Question: My application runs up to 180 AJAX jobs that are IO-intensive at the server side (long running 'SELECT' queries).
I would like to optimize the load of the multiple CPU cores I have available, switching from a design in which each AJAX call is executed sequentially to a design in which these requests are executed with a maximum of, say, 4 in parallel.
A possible, but ugly solution could be issuing all 180 requests at the same time on the client and have the server use a 'Semaphore' stored at 'Session' or 'Application' level. I will discuss about application workloads later.
I would like to find a nicer solution in which calls are all started in order (each row on a table is a different check query) but when any terminates, the next is started and there are a number (namely 4) of concurrent AJAX requests with their respective loader indicators.
I have tried to use <URL> but I have found myself that i cannot use jQuery from workers
My current code is the following
'''
function GlobalCheck() { //entry point
if (ValidateDate()) {
//Below are global variables
list = $(".chkClass:checked"); //Only checked rows deal to AJAX request
num = $(".chkClass:checked").length; //Total number of ajax calls
done = 0; //Count of complete calls. When it reaches num we are done!
if (list.length == 0) {
alert('...');
return;
}
$(".pMessage").fadeOut();
$(".tbStatus").html('');
$(".submit").hide();
$(".exportFunctions").fadeOut();
$(".loader").show();
$(":checkbox").attr('disabled', true);
SingleCheck(0); //simplification, I do other non interesting things here
}
}
function SingleCheck(index) {
aValue = $($(list).get(index)).val();
var splitted = aValue.split('_');
$('#loader_' + aValue).show();
$('#green_' + aValue).hide();
$('#yellow_' + aValue).hide();
$('#red_' + aValue).hide();
$('#print_' + aValue).hide();
$('#xls_' + aValue).hide();
$('#summ_' + aValue).hide();
$.ajax({
type: 'GET',
url: '@Url.Action("Single", "Check")',
data: {
pType: splitted[0],
pIdQuery: splitted[1],
pDateBegin: $('#date_begin').attr('value'),
pDateEnd: $('#date_end').attr('value'),
pNow: Math.floor(Math.random() * <PHONE>)
},
success: function (data) {
if (!CheckSessionExpired(data)) {
//alert(data);
$("#tdStatus_" + aValue).html(data);
$("#loader_" + aValue).hide();
done++; //Done 1 more query
$(".progress").each(function (i, cRow) { $(this).html([update status]); });
if (done == num) { // Finish?
FinishCheck();
}
else {
SingleCheck(done); //Go to the next
}
}
},
error: function (XMLHttpRequest, textStatus, errorThrown) {
alert(errorThrown);
RedirectToError();
}
});
}
'''
Result is the following:

Question is: what approach can I follow in order to create concurrent AJAX requests in my scenario?
[edit] forgot to discuss application demands: this application is running live but is not serving a large user base. When a user submits data to be checked, the application will perform intensive operation, while staying idle for long periods of time.
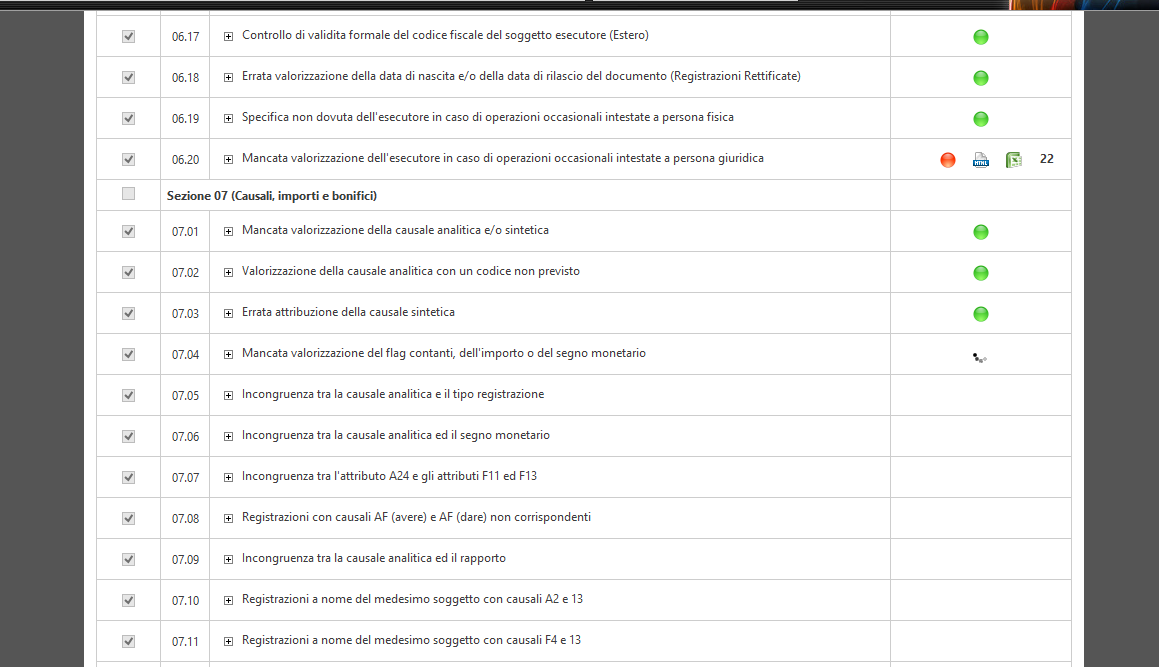
Answer: '$.ajax()' is an asynchronous function which initiates a request and then returns immediately. So if you call it multiple times in a row, it will create concurrent requests.
still runs on a single thread, but the HTTP requests happen in parallel in the background and jQuery invokes your callbacks as they return data. So you get parallelism without having to deal with threads directly.
In your 'GlobalCheck()':
'''
var CONCURRENT_REQUESTS = 4;
while (done < CONCURRENT_REQUESTS) {
SingleCheck(done++);
}
'''
will start four parallel requests, and your existing code will trigger a new request each time one finishes, so you will always have 4 parallel requests running. And because only runs on a single thread, you don't have to worry about concurrency issues with your 'done' variable etc.
For more concurrent requests, just increase the value of 'CONCURRENT_REQUESTS', but note that very quickly you'll hit the browser's limit of concurrent requests to a single domain - it varies per browser but it's always a pretty small number. <URL>.